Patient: sex F, age 73
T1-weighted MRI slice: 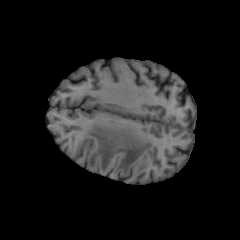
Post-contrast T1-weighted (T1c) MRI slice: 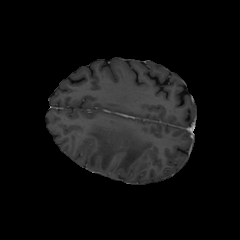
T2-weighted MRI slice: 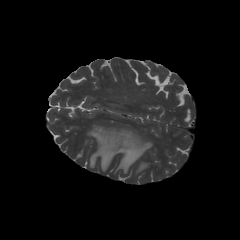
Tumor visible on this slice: yes
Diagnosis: Glioblastoma, IDH-wildtype
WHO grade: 4